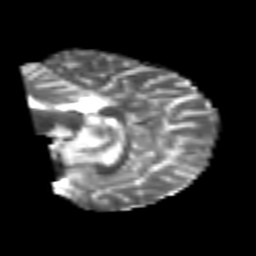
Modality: T2w
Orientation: sagittal
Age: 25
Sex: male
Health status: healthy